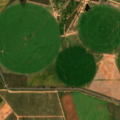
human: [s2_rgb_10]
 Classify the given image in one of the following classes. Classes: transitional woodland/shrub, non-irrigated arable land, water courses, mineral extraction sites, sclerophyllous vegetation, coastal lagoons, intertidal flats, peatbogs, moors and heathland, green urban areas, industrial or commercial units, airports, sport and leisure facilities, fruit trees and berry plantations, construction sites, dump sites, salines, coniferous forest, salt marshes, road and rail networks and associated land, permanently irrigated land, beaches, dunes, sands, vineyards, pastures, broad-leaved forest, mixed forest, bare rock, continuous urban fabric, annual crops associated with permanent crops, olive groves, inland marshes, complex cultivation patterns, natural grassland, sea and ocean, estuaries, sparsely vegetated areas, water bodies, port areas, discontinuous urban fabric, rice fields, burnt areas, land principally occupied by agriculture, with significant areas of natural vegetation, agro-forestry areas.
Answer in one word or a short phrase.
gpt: continuous urban fabric